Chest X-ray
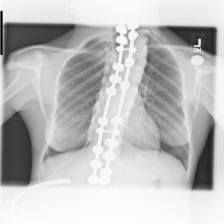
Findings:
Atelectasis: negative
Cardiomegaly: negative
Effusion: negative
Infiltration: negative
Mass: negative
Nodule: negative
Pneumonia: negative
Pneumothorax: negative
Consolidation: negative
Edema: negative
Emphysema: negative
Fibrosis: negative
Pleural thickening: negative
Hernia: negative